Question: I am struggling with this for a while and would like to receive your help. What I am trying to do is to sum the values of D column multiplied by value of E column, but not just sum elements of D and then multiply by sum of elements of E but first, multiply elements of each row, so for ex D2 * E2, D3 * E3 etc and then sum up result of multiplication of from each row. I tried to achieve this with arrayFormula and sum, but the problem is that in both column there may appear not a number, but character 'X', so the solution I created will not work. I was trying to use sumif alongside with arrayformula but it is not working and have no idea what to try to change to make this work. The formula I came up with is:
'=ARRAYFORMULA(SUMif(D2:D24*E2:E24;"<>*X*"))'
Example data:

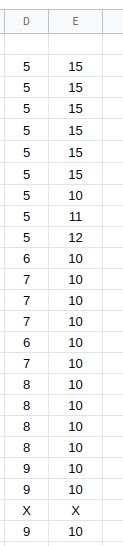
Answer: try simple:
'''
=ARRAYFORMULA(SUM(IFERROR(A1:A*B1:B)))
'''
<URL>